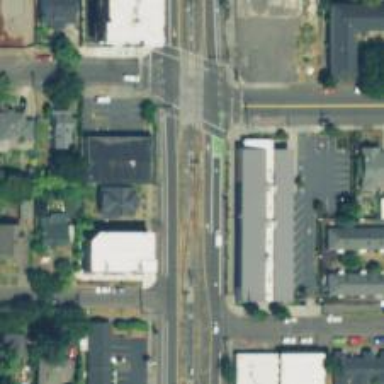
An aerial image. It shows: Light rail railway with electrified contact line.